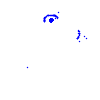
Particle: pion